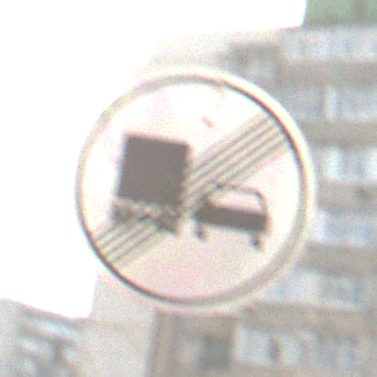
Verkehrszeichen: EndeUeberholverbotKraftfahrzeuge
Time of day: MorningAfternoon
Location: Outdoor (Urban)
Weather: PartlyCloudy
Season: NotSpecified
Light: Natural